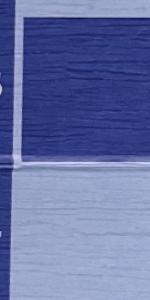
Label: Empty